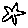
Label: star